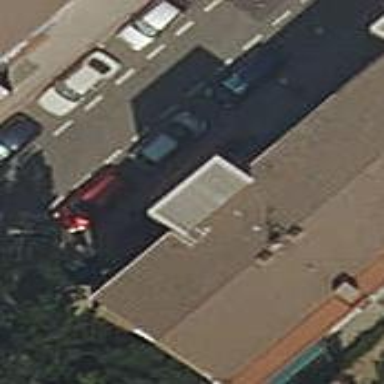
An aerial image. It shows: Residential building.